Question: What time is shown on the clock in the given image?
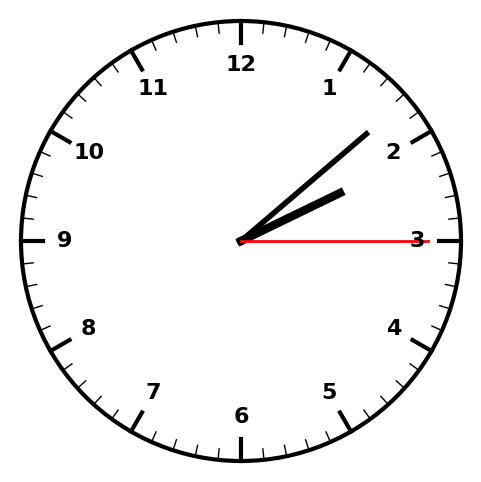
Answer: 02:08:15